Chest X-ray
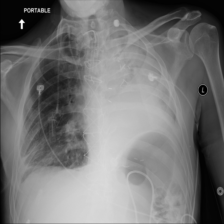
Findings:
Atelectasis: negative
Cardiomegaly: negative
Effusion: positive
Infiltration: positive
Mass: positive
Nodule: negative
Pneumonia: negative
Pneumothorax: negative
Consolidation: negative
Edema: negative
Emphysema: negative
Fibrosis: negative
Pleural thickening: negative
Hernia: negative